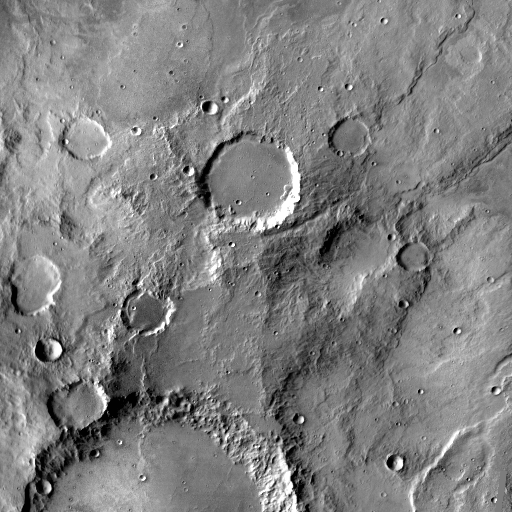
Crater classes present: Background, Other, Buried, Secondary